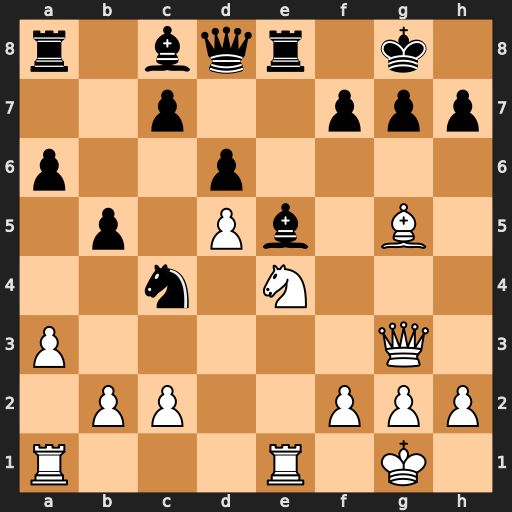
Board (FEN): r1bqr1k1/2p2ppp/p2p4/1p1Pb1B1/2n1N3/P5Q1/1PP2PPP/R3R1K1
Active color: w
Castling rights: -
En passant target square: -
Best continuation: Bxd8 Bxg3 Nf6+ gxf6 Rxe8+